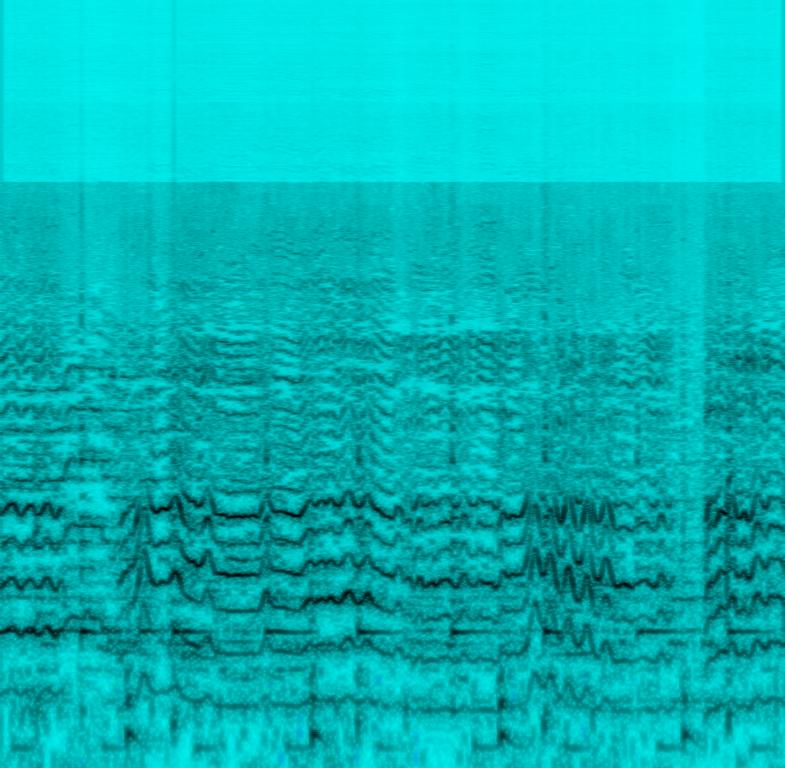
The clip includes a male singer singing in a traditional hindustani style of singing called Aakar. There is a tabla for percussion, and some kind of woodwind instrument. There are elderly background male vocalists who chant phrases in unison.